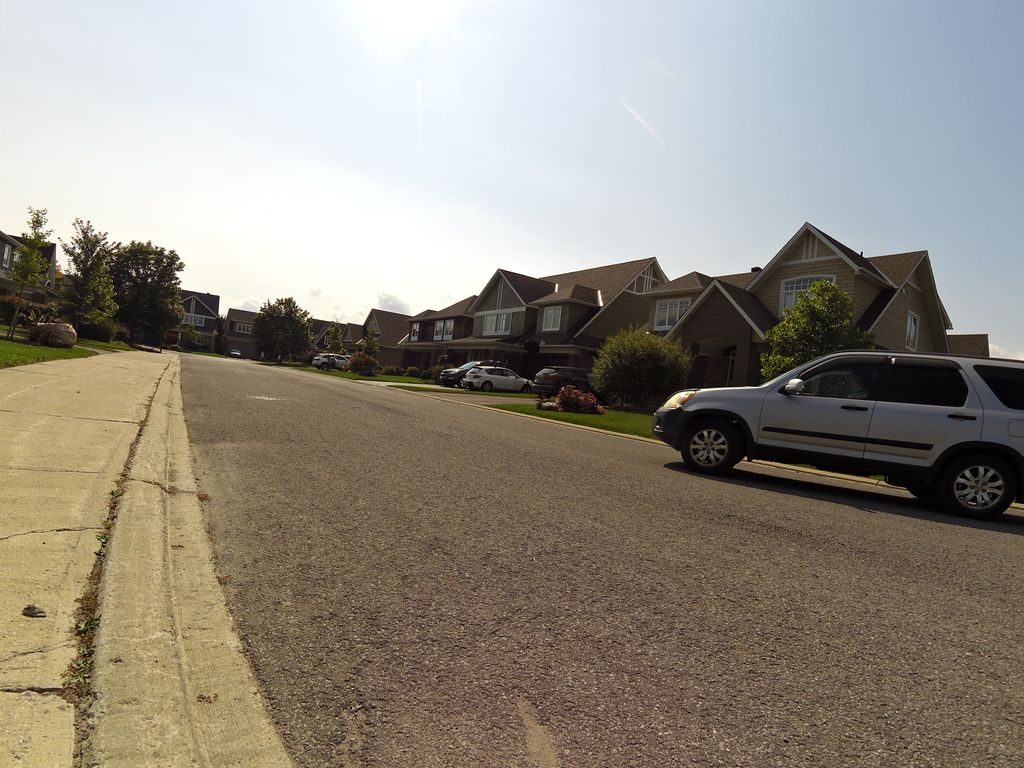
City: ottawa-gatineau